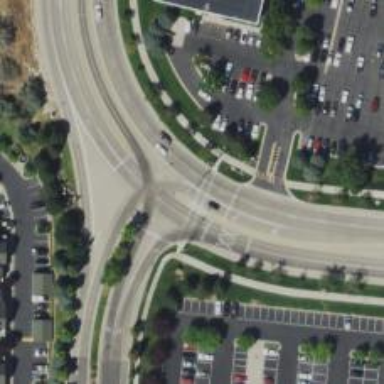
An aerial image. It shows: Secondary link road with asphalt surface.